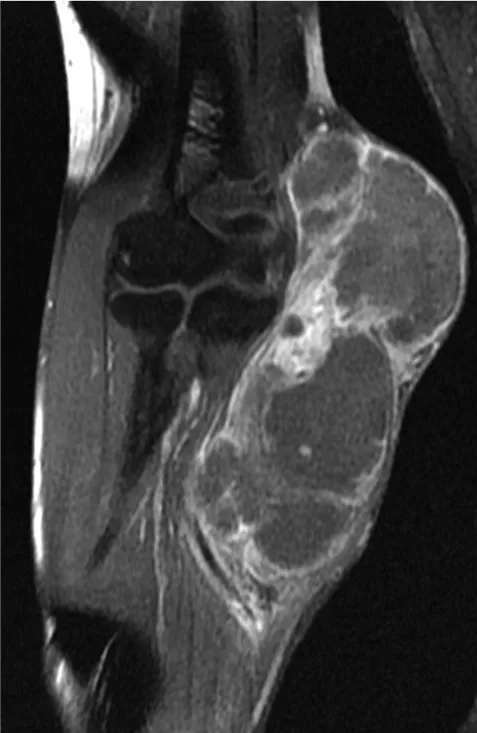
Coronal Gd-DTPA-enhanced T1WI.
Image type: radiology (mri)